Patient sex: M
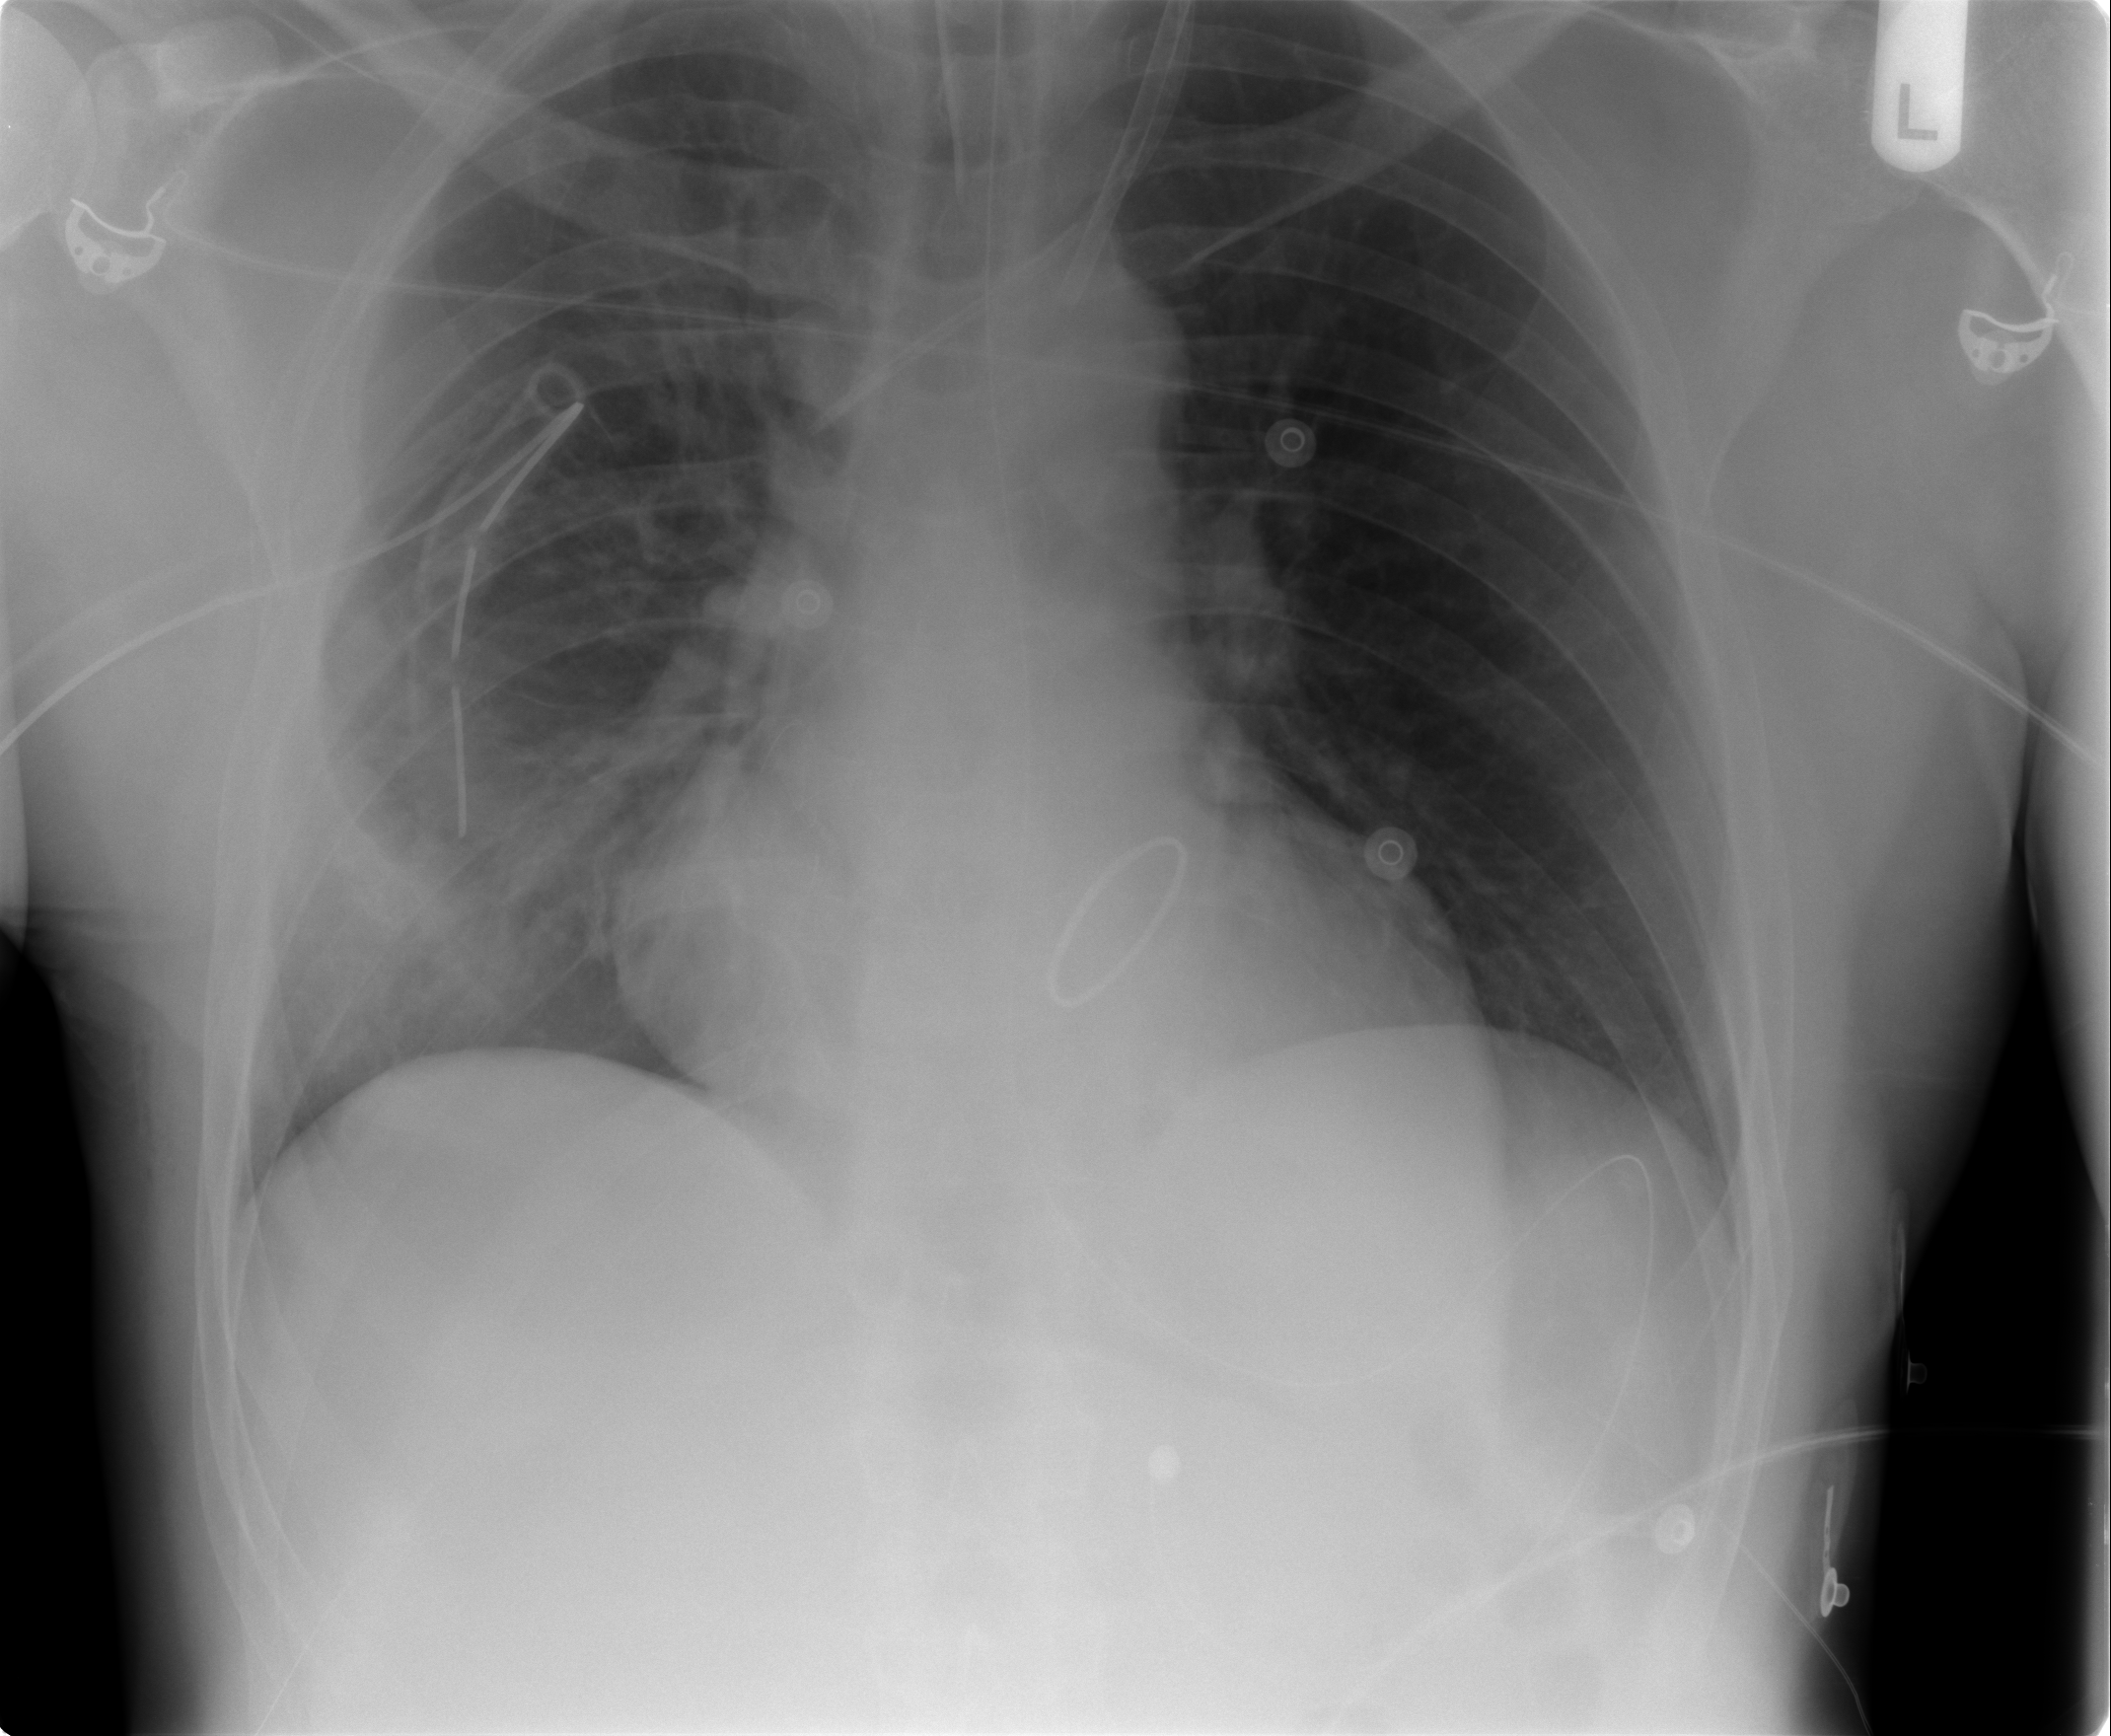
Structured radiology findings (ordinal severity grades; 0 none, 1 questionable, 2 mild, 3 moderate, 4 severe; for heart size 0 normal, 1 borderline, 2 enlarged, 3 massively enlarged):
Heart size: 2
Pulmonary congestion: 0
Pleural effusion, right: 0
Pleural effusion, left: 0
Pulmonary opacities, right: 2
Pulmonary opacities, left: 0
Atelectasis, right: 2
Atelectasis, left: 0